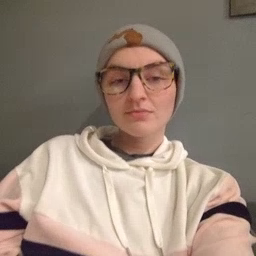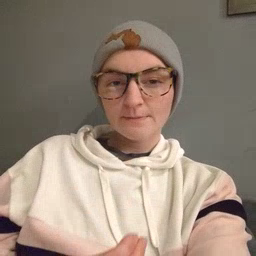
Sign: wet